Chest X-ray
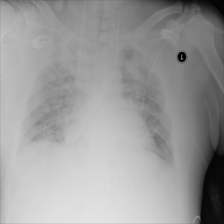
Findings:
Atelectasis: negative
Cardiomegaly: negative
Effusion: negative
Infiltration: negative
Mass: negative
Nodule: negative
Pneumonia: negative
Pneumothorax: negative
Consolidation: negative
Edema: negative
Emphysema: negative
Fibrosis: negative
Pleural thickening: negative
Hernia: negative